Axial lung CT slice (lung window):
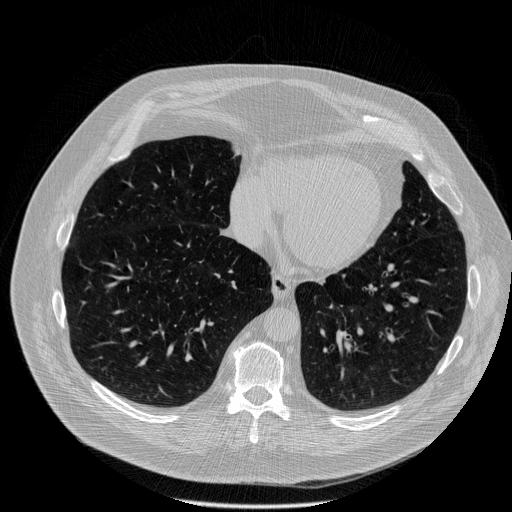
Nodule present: no